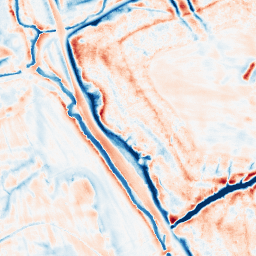
Category: edge_preserving
Decomposition family: bilateral
Decomposition parameters: d: 21
sigma_color: 75
sigma_space: 25
Upsampling method: quintic
Upsampling parameters: scale: 4
Upsampling scale: 4